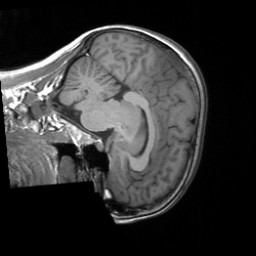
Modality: T1w
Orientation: sagittal
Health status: ill
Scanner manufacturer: siemens
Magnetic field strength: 3 T
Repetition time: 1.9 s
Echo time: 0.00251 s